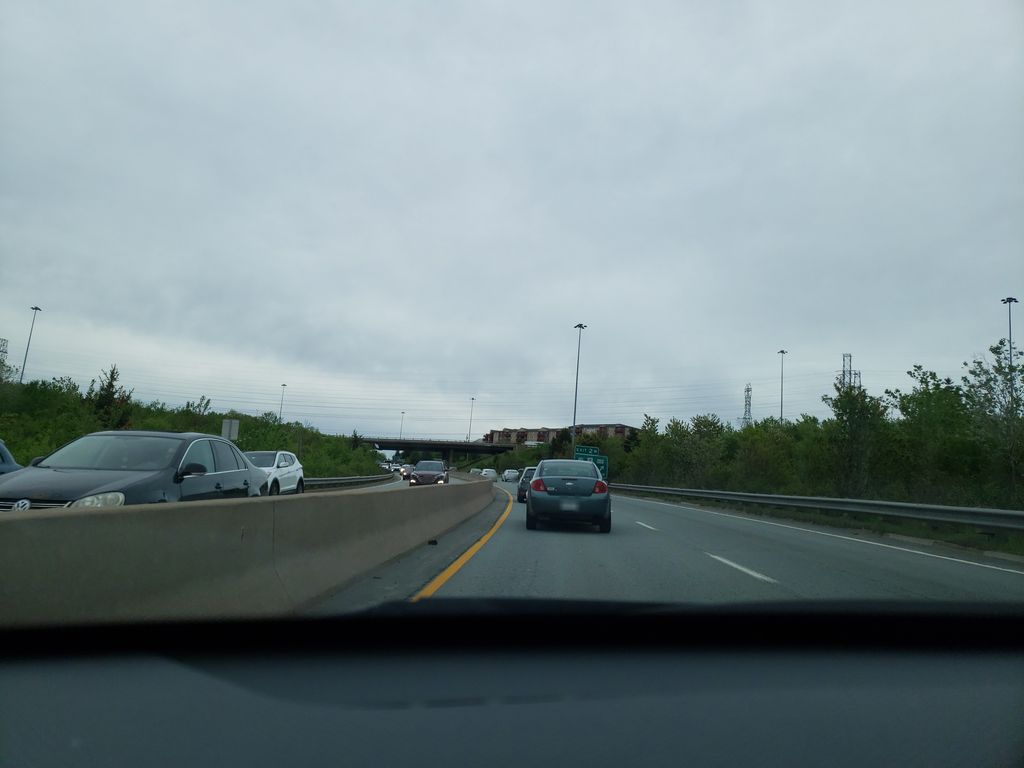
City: halifax